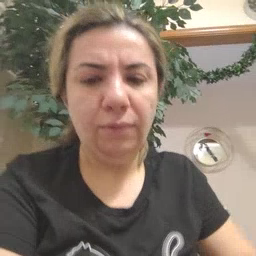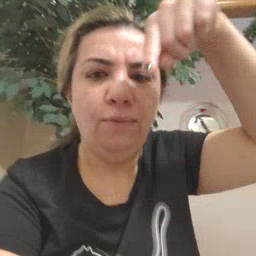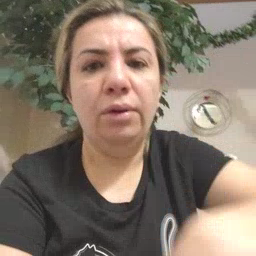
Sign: down